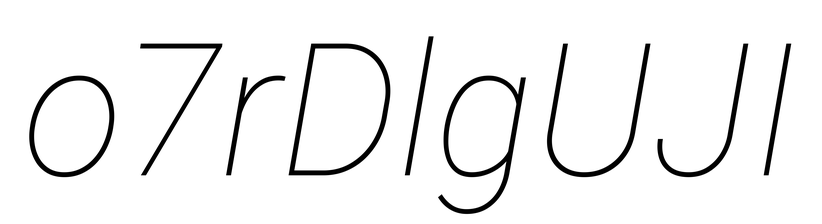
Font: Roboto-Italic_Thin_Italic